Question: I'm trying to implement a chart to show some interval based data.
For the orizontal axis labels I need an array that contains all text labels.
The problem is that:
I have to generate this array programmatically according the passed 'GregorianCalendar startDate, GregorianCalendar endDate' (and months havent all the same days number)
eg assuming I need a chart from to like this in the picture

the needed array of labels must be
'''
String labels[]={"lug 7","","","","","","","","lug 14","","","","","","","lug 21","","","","","","","lug 28","","","","ago 4",""}
'''
Any help would be most welcome
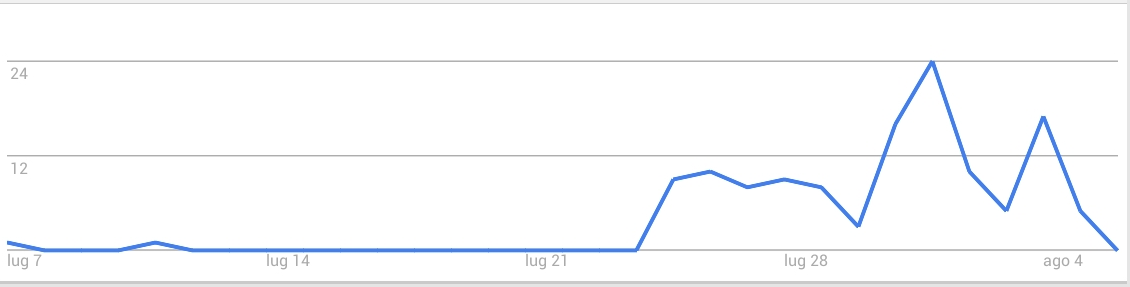
Answer: An easy way to determine the number of days in a month, regardless of leap years etc., as long as your 'start'/'endDate' have enough information is to 'getMaximum()' like so in this example...
'''
public static void main(String...args) {
// get a calendar instance instantiated with today's date
// this would be your start or end date in your program
GregorianCalendar gc = new GregorianCalendar();
System.out.println(gc.getActualMaximum(Calendar.DAY_OF_MONTH));
}
'''
> Output: 31
You would then deal with populating the array appropriately based on your requirements and a simple mathematical check.
Responding to the comment, here's a simple example using your start and end date in that comment.
'''
public static void main(String...args) {
GregorianCalendar startDate =
new GregorianCalendar(2014, GregorianCalendar.JUNE, 26);
GregorianCalendar endDate =
new GregorianCalendar(2014, GregorianCalendar.OCTOBER, 9);
while (startDate.get(Calendar.MONTH) <= endDate.get(Calendar.MONTH)) {
System.out.println(startDate.getActualMaximum(Calendar.DAY_OF_MONTH));
startDate.add(Calendar.MONTH, 1);
}
}
'''
> Output: '''
30
31
31
30
31
'''
You obviously have more to do to handle span, but this shows you this can be done using my suggestion. I'm not really sure what you mean by hard-coding the array. If you're suggesting you'd use an array for the monthly number of days, you could but you'd still have to provide the leap year check.